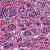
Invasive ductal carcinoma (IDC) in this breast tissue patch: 1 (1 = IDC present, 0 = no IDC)